【题型】解答题　【知识点】解析几何　【难度】hard
已知双曲线 $C$: $\frac{y^2}{a^2} - \frac{x^2}{b^2} = 1\ (a > 0,b > 0)$ 的离心率为 2，点 $(6,4)$ 在 $C$ 上，$A$、$B$ 为双曲线上、下顶点，$P$ 为 $C$ 上支上的动点（点 $P$ 与 $A$ 不重合），直线 $BP$ 和直线 $y = 1$ 交于点 $N$，直线 $NA$ 交 $C$ 的上支于点 $Q$。

(1) 求 $C$ 的方程；

(2) 探究直线 $PQ$ 是否过定点，若过定点，求出该定点坐标；否则，请说明理由；

(3) 设 $S_1$，$S_2$ 分别为 $\triangle ABN$ 和 $\triangle NPQ$ 的外接圆面积，求 $\sqrt{\frac{S_1}{S_2}}$ 的取值范围。
【解答】
【详解】
(1) $\because e = \frac{c}{a} = 2$，点 $(6,4)$ 在 $C$ 上，
故 $\frac{16}{a^2} - \frac{36}{b^2} = 1$，
又 $a^2 + b^2 = c^2$，
$\therefore a^2 = 4$，$b^2 = 12$，
$\therefore C$ 的方程为 $\frac{y^2}{4} - \frac{x^2}{12} = 1$。

(2) $\because PQ$ 斜率存在，设 $PQ: y = kx + t$，与 $\frac{y^2}{4} - \frac{x^2}{12} = 1$ 联立消去 $y$ 得：
$$(3k^2 - 1)x^2 + 6ktx + 3t^2 - 12 = 0$$，设 $P(x_1,y_1)$，$Q(x_2,y_2)$。
$$
\begin{cases}
3k^2 - 1 \neq 0 \\
\Delta = 36k^2t^2 - 4(3k^2 - 1)(3t^2 - 12) > 0, \\
y_1 > 0, y_2 > 0
\end{cases}
$$
$$x_1 + x_2 = -\frac{6kt}{3k^2 - 1},\quad x_1x_2 = \frac{3t^2 - 12}{3k^2 - 1}.$$

又 $k_{PA} \cdot k_{PB} = \frac{y_1 + 2}{x_1} \cdot \frac{y_1 - 2}{x_1} = \frac{y_1^2 - 4}{x_1^2} = \frac{\frac{1}{3}x_1^2}{x_1^2} = \frac{1}{3}$，
设 $N(x_0,1)$，则 $k_{PB} = \frac{3}{x_0}$，$k_{PA} = \frac{-1}{x_0}$，则 $k_{PB} = -3k_{QA}$，则 $k_{PA} \cdot k_{QA} = -\frac{1}{9}$，
$$\therefore \frac{y_1 - 2}{x_1} \cdot \frac{y_2 - 2}{x_2} = -\frac{1}{9},$$

$$
\therefore \frac{kx_1 + t - 2}{x_1} \cdot \frac{kx_2 + t - 2}{x_2} = -\frac{1}{9},
$$
$$
\therefore \left(k^2 + \frac{1}{9}\right)x_1x_2 + k(t - 2)(x_1 + x_2) + (t - 2)^2 = 0,
$$
即
$$
\left(k^2 + \frac{1}{9}\right)\frac{3t^2 - 12}{3k^2 - 1} - \frac{6k^2(t - 2)}{3k^2 - 1} + (t - 2)^2 = 0,
$$
化简得 $-\frac{2}{3}t^2 + 4t - \frac{16}{3} = 0$，
$$
\therefore t^2 - 6t + 8 = 0,
$$
$\therefore t = 4$（$t = 2$ 舍去），
因为当 $t = 2$ 时，$x_1x_2 = \frac{3t^2 - 12}{3k^2 - 1} = 0$，故点 $P$ 与 $A$ 重合，不合题意。

$\therefore PQ: y = kx + 4$ 直线 $PQ$ 过定点 $(0,4)$；

(3) 在 $\triangle ABN$ 中，根据正弦定理得：$\frac{|AB|}{\sin\angle ANB} = 2r_1$，$r_1$ 为 $\triangle ABN$ 外接圆的半径。

在 $\triangle NPQ$ 中，根据正弦定理得：$\frac{|PQ|}{\sin\angle PNQ} = 2r_2$，$r_2$ 为 $\triangle NPQ$ 外接圆的半径。

$\because \angle ANB + \angle PNQ = \pi$，
$\therefore \sin\angle ANB = \sin\angle PNQ$，故 $\frac{r_1}{r_2} = \frac{|AB|}{|PQ|}$，

由于 $S_1$，$S_2$ 分别为 $\triangle ABN$ 和 $\triangle NPQ$ 的外接圆面积，

故 $S_1 = \pi r_1^2$，$S_2 = \pi r_2^2$，

则 $\sqrt{\frac{S_1}{S_2}} = \frac{r_1}{r_2} = \frac{|AB|}{|PQ|} = \frac{4}{|PQ|}$。

设 $PQ: y = kx + 4$，与 $\frac{y^2}{4} - \frac{x^2}{12} = 1$ 联立消去 $y$ 得：$(3k^2 - 1)x^2 + 24kx + 36 = 0$，
$$
\begin{cases}
3k^2 - 1 \neq 0 \\
\Delta = 576k^2 - 144(3k^2 - 1) > 0, \\
y_1 > 0, y_2 > 0
\end{cases}
$$
$$x_1 + x_2 = -\frac{24k}{3k^2 - 1},\quad x_1x_2 = \frac{36}{3k^2 - 1},$$
又结合图像可知 $x_1x_2 = \frac{36}{3k^2 - 1} < 0$，

解得：$-\frac{\sqrt{3}}{3} < k < \frac{\sqrt{3}}{3}$。

$$
|PQ| = \sqrt{1 + k^2}|x_1 - x_2| = \frac{12(1 + k^2)}{1 - 3k^2}, \quad \frac{4}{|PQ|} = \frac{1 - 3k^2}{3 + 3k^2} = \frac{-3k^2 - 3 + 4}{3 + 3k^2} = -1 + \frac{4}{3 + 3k^2},
$$
因为 $-\frac{\sqrt{3}}{3} < k < \frac{\sqrt{3}}{3}$，所以 $3 \leq 3 + 3k^2 < 4$，$1 < \frac{4}{3 + 3k^2} \leq \frac{4}{3}$，$0 < -1 + \frac{4}{3 + 3k^2} \leq \frac{1}{3}$，

$$
\therefore \sqrt{\frac{S_1}{S_2}} \in \left(0, \frac{1}{3}\right].
$$
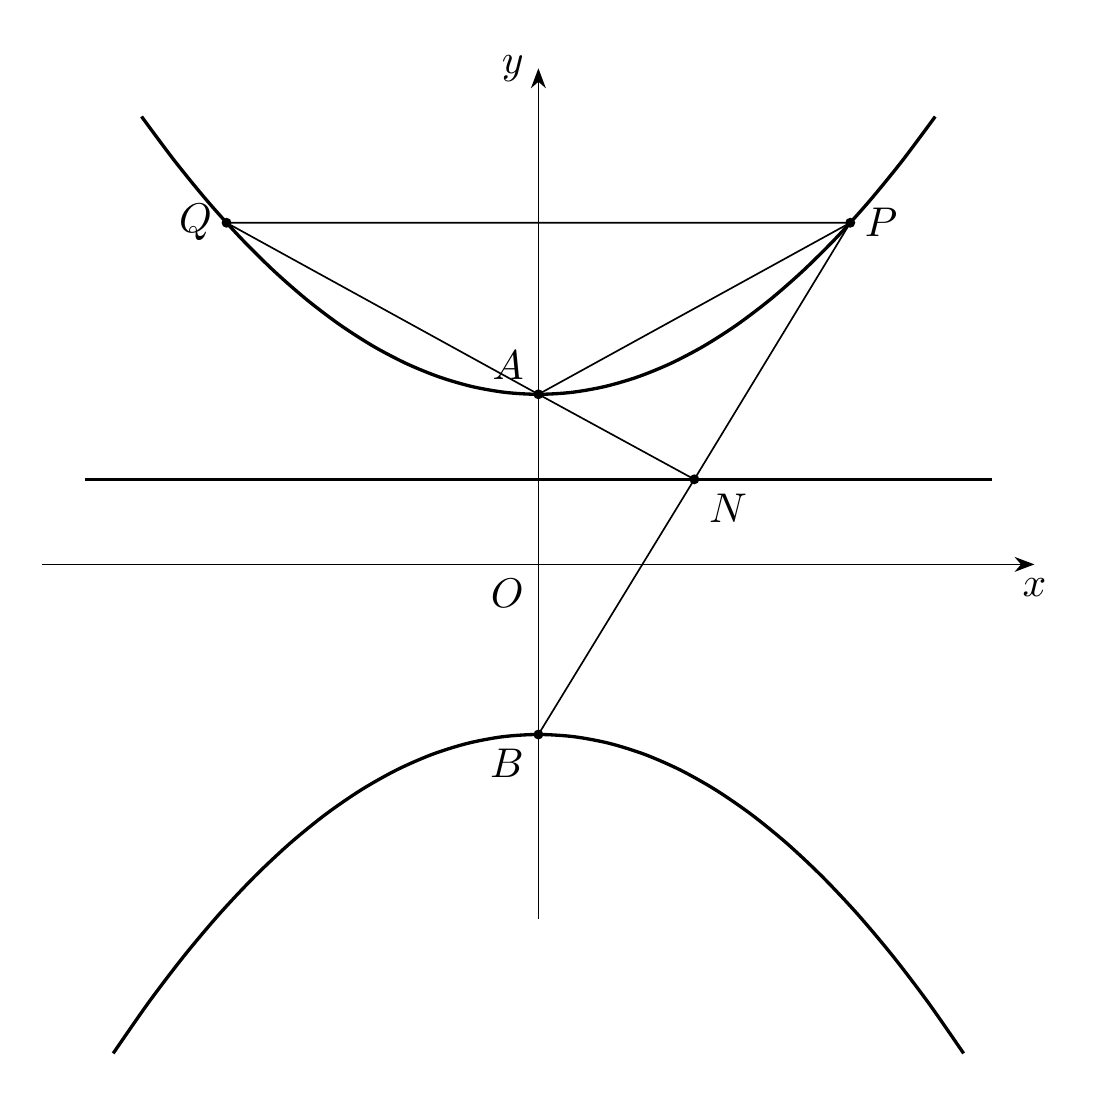